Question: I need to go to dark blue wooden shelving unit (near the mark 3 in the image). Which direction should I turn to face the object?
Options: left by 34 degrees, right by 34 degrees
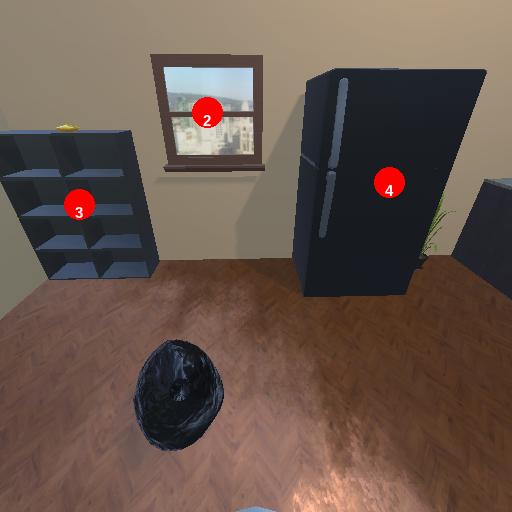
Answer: left by 34 degrees